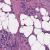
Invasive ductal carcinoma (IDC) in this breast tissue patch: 1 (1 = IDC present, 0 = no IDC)